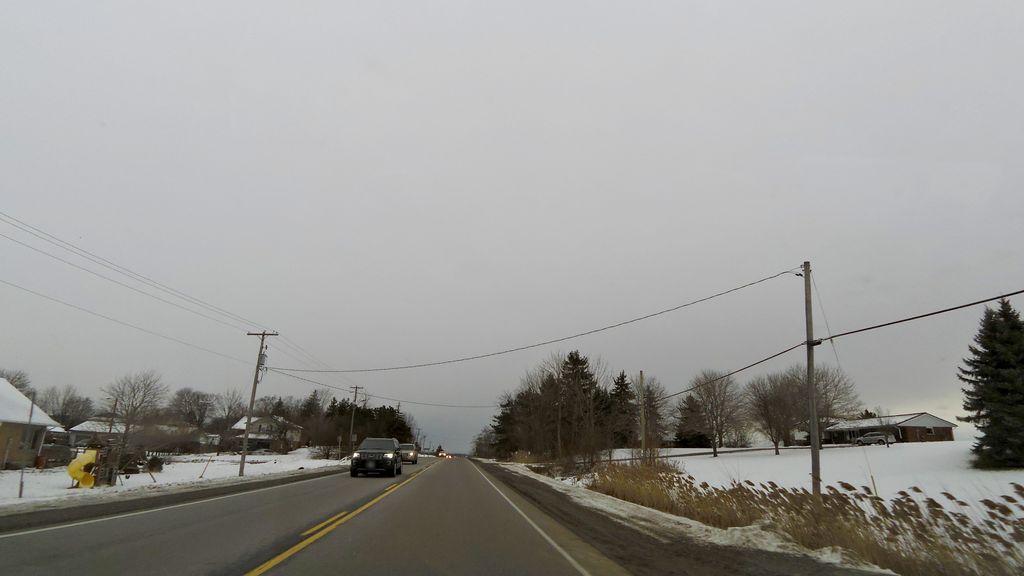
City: hamilton